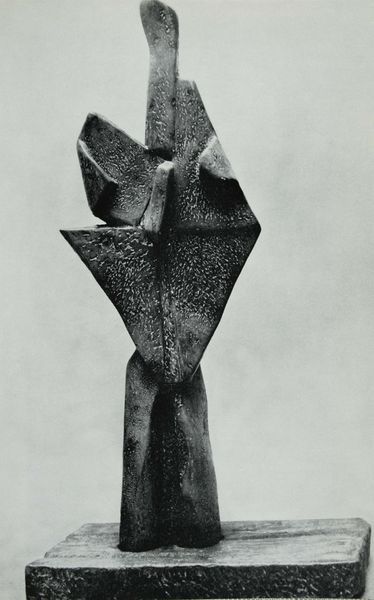
Titel: L'Ombre de l'ouragane, Der Schatten des Hurrikan
Künstler: Germaine Richier
Standort: Antibes
Institution: Musée Grimaldi
Schlagwörter: schatten, grau, licht, schwarz, weiss, sockel, skulptur, abstrakt, bronze, plastik, plinthe, podest, foto, eisen, punziert, schwur, vertikal, ragend